Field crop: maize
Growth stage: 2
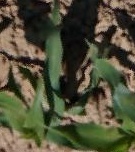
Species: maize